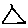
Label: triangle